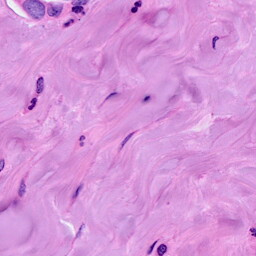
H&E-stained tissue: Breast